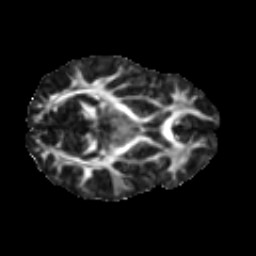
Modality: FA
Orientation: axial
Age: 18
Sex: male
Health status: ill
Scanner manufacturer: ge
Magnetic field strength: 3 T
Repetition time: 6.752 s
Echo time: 0.079 s